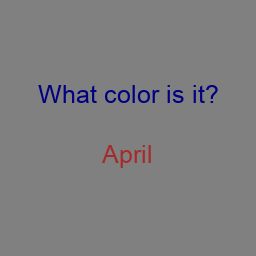
Color: brown
Background color: gray
Question text color: navy